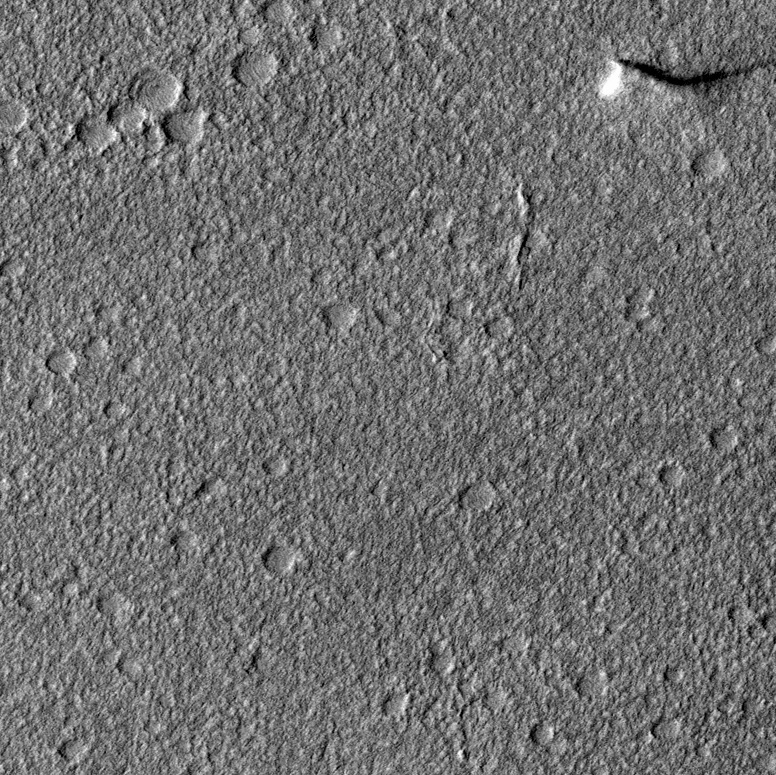
Label: dustdevil